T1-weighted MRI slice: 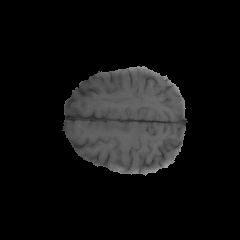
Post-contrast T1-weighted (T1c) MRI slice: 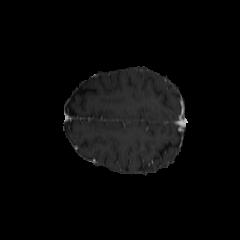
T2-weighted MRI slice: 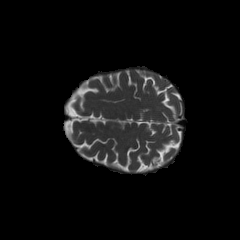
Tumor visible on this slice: no